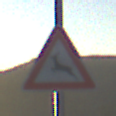
Verkehrszeichen: WildwechselRechts
Umgebung: Outdoor, Nature
Tageszeit: SunriseSunset
Wetter: Clear
Licht: Natural
Jahreszeit: NotSpecified
Kontrast: HighContrast